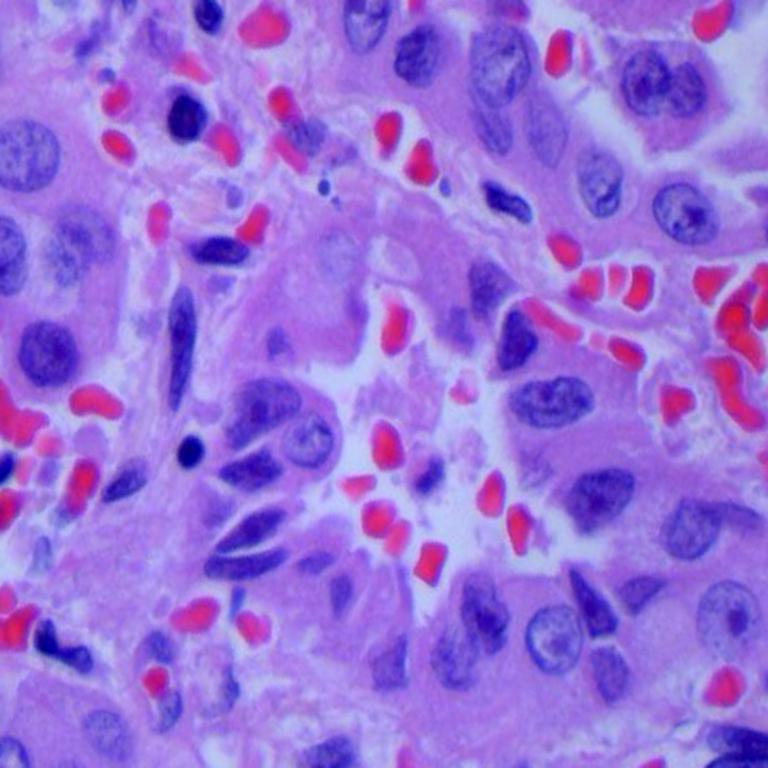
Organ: lung
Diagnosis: adenocarcinomas